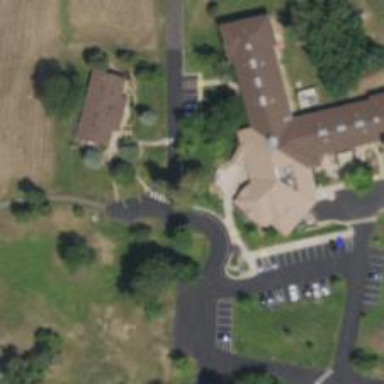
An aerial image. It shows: Nursing home.